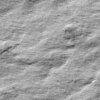
Label: not_dusty